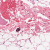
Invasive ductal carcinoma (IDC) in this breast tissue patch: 0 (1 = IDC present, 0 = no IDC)